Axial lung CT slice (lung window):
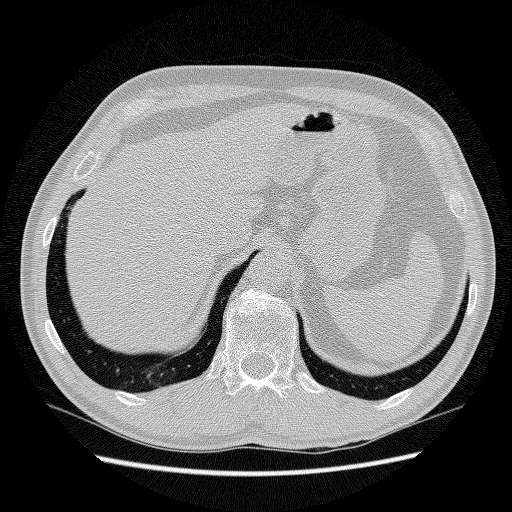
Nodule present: no